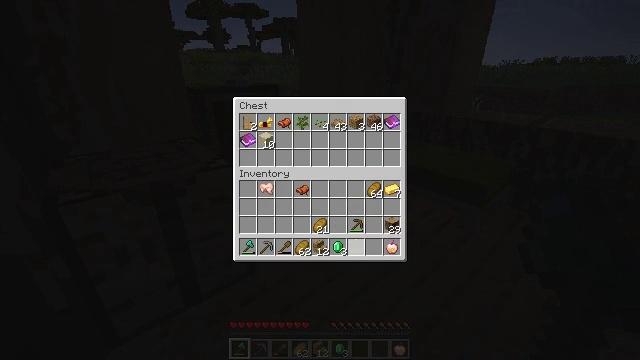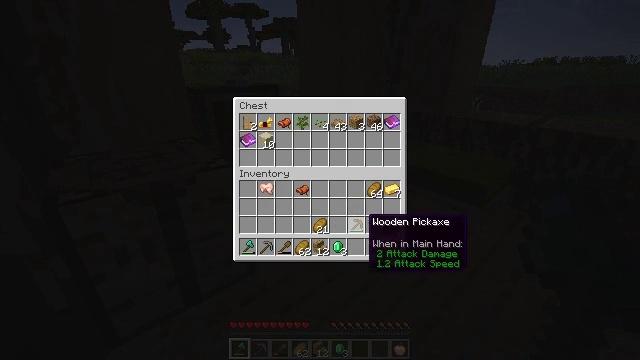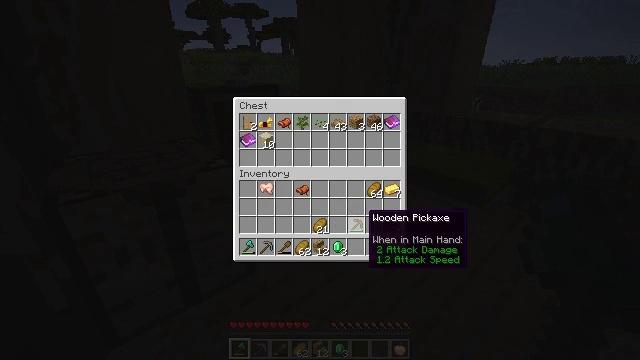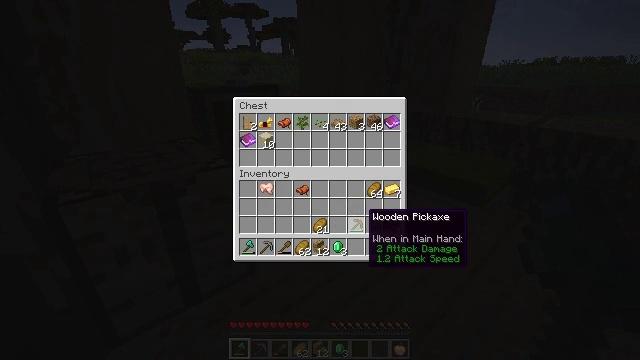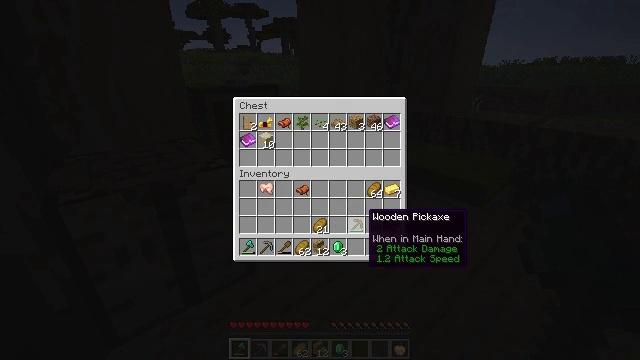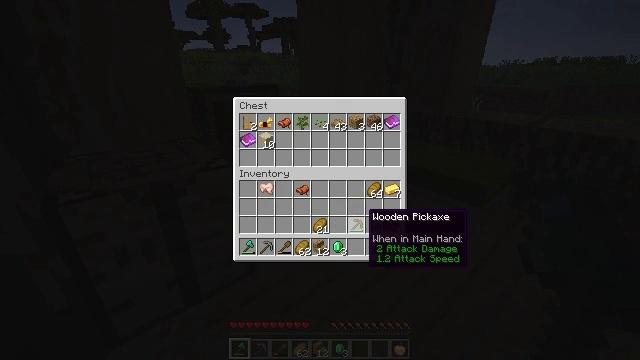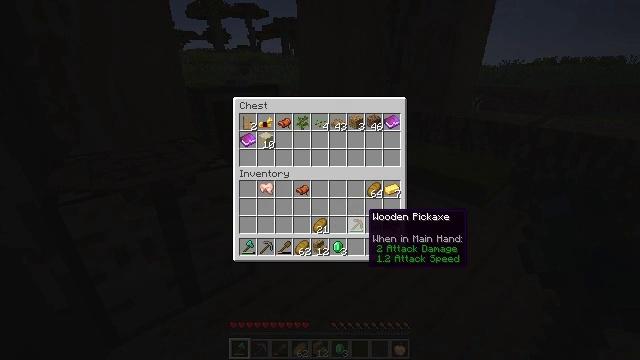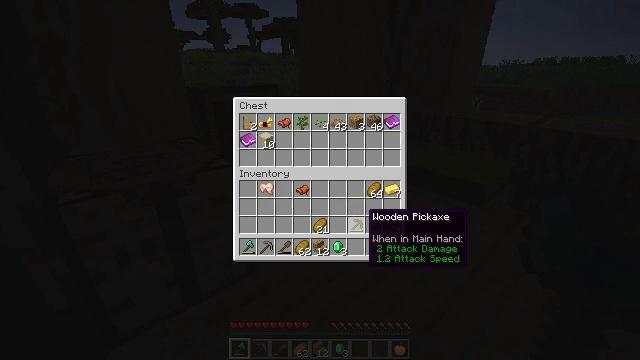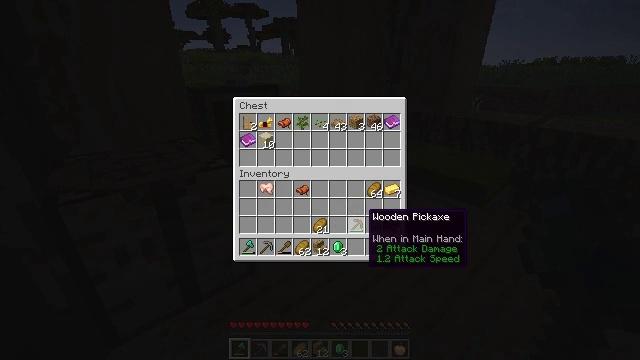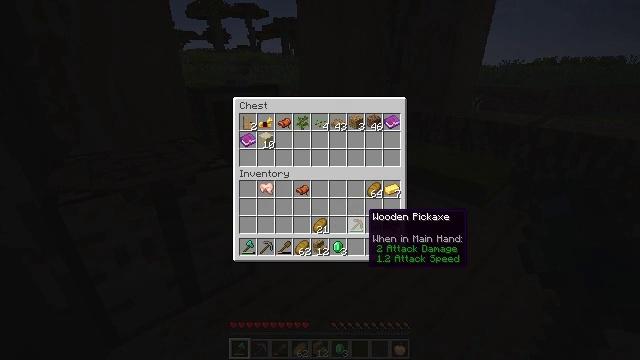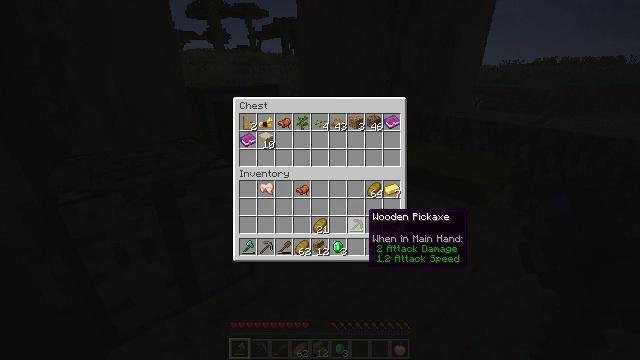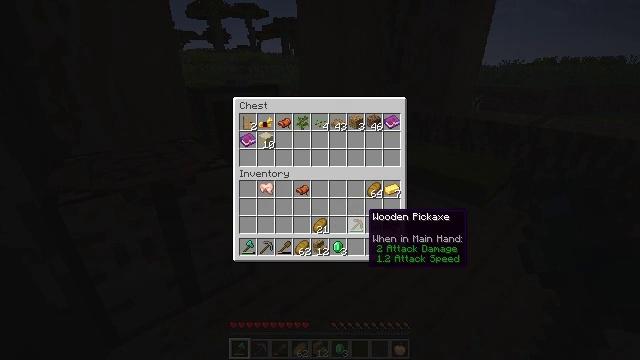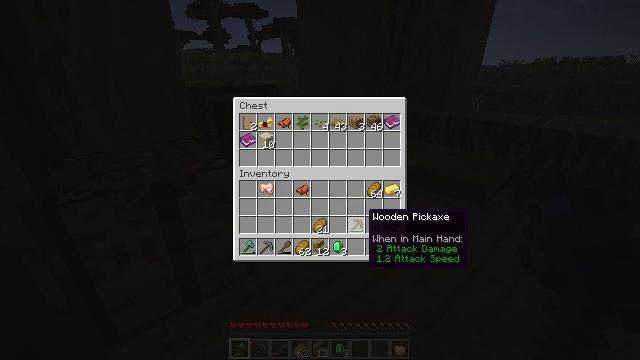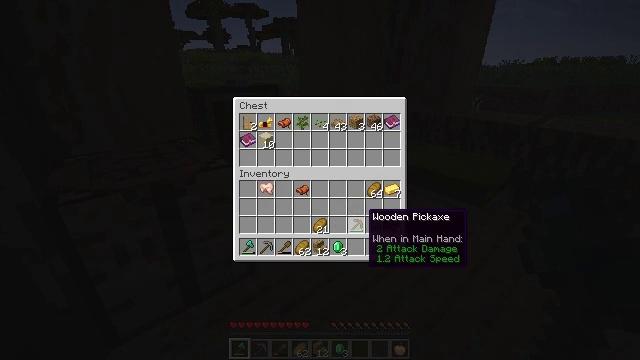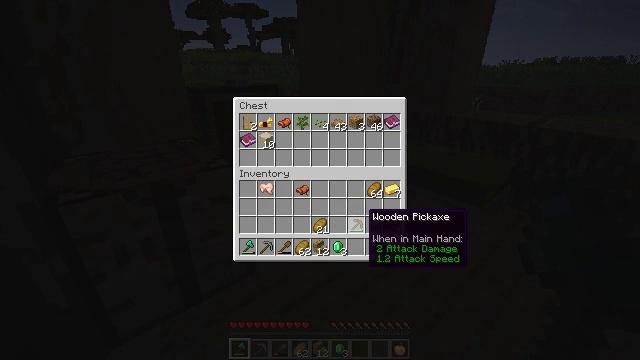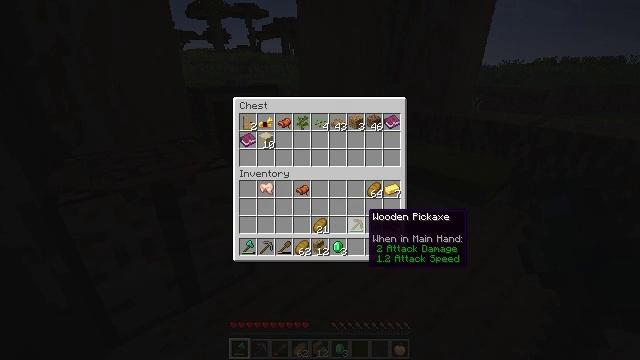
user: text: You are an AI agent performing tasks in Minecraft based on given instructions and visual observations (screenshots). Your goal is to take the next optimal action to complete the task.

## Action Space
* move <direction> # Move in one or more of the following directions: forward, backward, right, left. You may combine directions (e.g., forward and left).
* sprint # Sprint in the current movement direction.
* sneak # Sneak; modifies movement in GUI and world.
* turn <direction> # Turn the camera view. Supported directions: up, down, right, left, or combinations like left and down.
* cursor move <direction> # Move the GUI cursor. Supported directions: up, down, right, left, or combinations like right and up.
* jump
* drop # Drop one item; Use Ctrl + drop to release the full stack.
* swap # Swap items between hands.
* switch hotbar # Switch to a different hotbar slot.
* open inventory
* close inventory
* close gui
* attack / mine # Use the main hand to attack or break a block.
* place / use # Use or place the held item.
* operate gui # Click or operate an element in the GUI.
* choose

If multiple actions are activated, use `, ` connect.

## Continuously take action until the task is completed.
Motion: motion action
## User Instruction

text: Create golden leggings in the crafting table.
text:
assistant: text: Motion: sneak, cursor move up
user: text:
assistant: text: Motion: sneak
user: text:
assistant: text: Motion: sneak
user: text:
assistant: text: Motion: sneak
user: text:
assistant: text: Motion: sneak
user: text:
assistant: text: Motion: sneak
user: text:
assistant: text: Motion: sneak
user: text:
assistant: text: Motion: sneak
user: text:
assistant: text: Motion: sneak
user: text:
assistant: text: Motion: no_op
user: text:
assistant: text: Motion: no_op
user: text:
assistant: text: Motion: sneak
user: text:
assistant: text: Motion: sneak
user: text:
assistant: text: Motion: sneak
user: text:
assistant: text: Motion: sneak
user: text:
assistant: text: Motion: sneak
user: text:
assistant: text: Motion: sneak, operate gui
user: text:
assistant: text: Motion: sneak, operate gui
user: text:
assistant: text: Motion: sneak, operate gui
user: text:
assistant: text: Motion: sneak
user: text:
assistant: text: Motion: sneak
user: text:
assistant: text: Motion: sneak, cursor move left
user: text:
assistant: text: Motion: sneak, cursor move left
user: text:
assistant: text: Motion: no_op
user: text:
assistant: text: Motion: cursor move left and down
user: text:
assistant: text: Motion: cursor move left and down
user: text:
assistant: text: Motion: no_op
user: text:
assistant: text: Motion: sneak
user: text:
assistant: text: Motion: sneak
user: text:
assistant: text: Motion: sneak